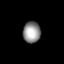
Tissue: lung
Cell type: Endothelial cells
Senescence score: 0.5529
Nuclear area (px): 369
Mean DAPI intensity: 143.428